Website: lowes
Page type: delivery-shipping
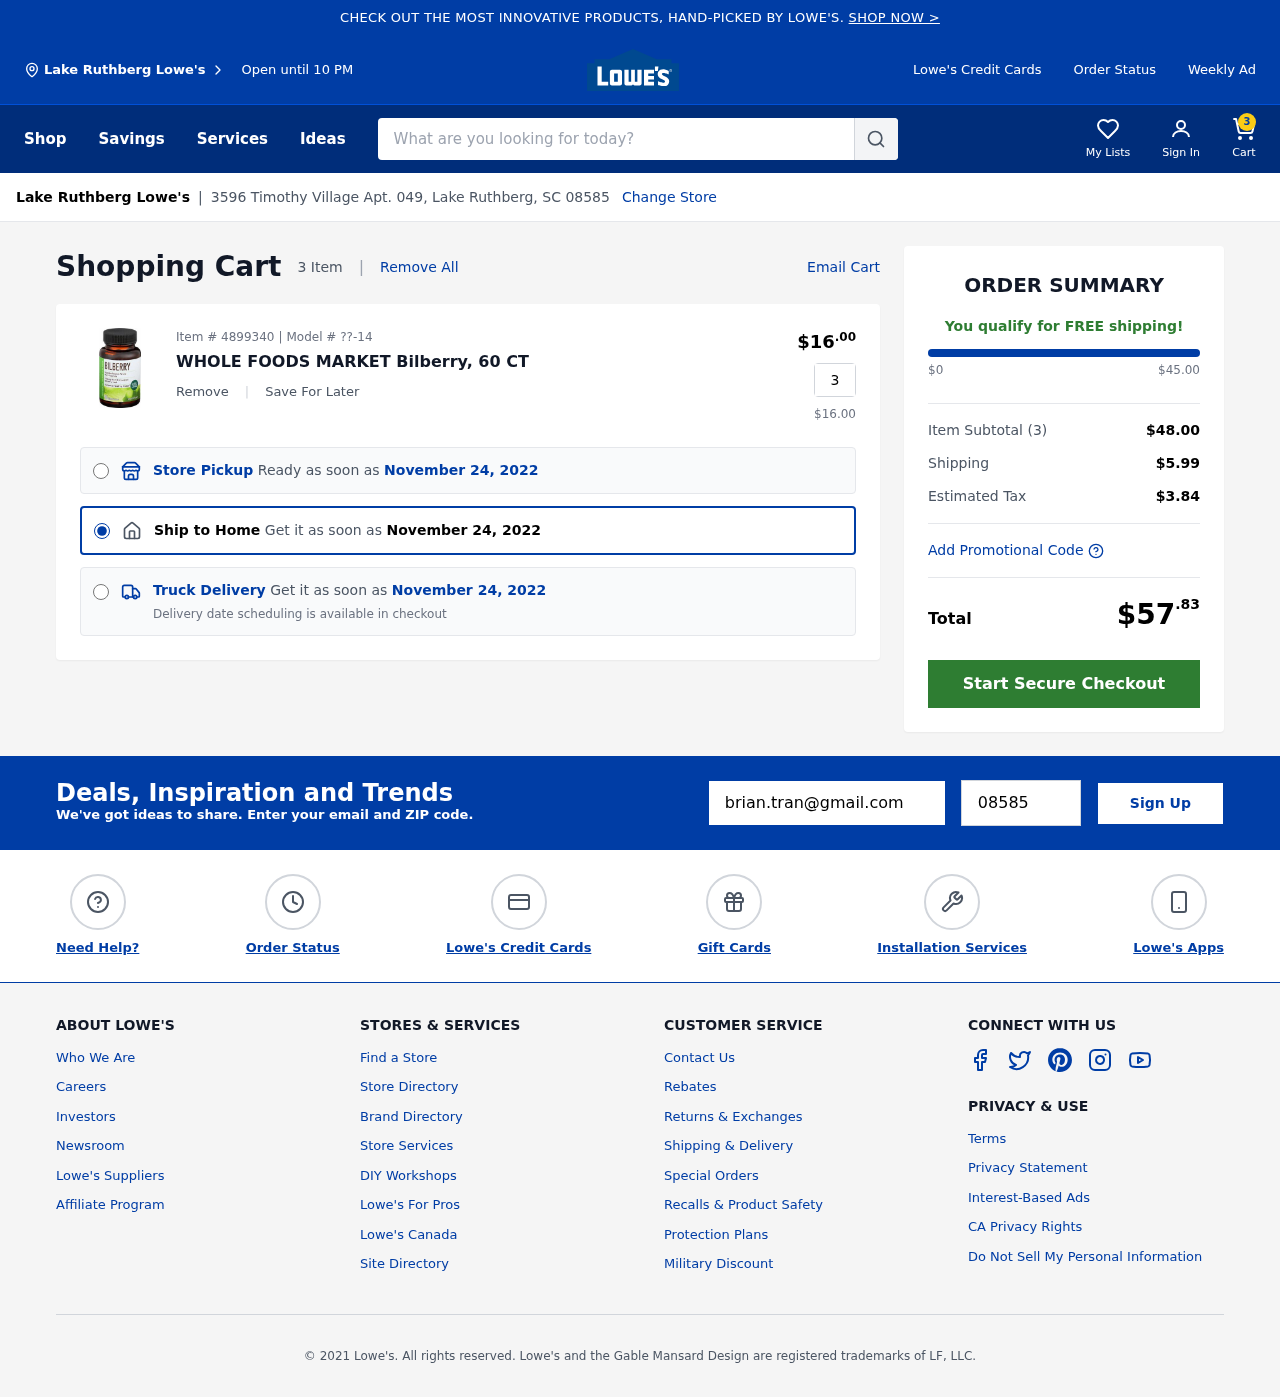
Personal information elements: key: PII_CITY
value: Lake Ruthberg
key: PII_EMAIL
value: brian.tran@gmail.com
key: PII_POSTCODE
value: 08585
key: PII_STREET
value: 3596 Timothy Village Apt. 049
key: PII_CITY2
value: Lake Ruthberg
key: PII_CITY_STATE_ZIP
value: Lake Ruthberg, SC 08585
Product elements: key: PRODUCT1_NAME
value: WHOLE FOODS MARKET Bilberry, 60 CT
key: PRODUCT1_PRICE
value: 16
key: PRODUCT1_QUANTITY
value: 3
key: PRODUCT1_MODEL
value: ??-14
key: PRODUCT1_PRICE2
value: $16.00
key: PRODUCT1_ITEM_NUMBER
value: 4899340
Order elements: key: ORDER_NUM_ITEMS
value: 3
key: ORDER_DELIVERY_DATE
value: November 24, 2022
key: ORDER_DELIVERY_DATE2
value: November 24, 2022
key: ORDER_DELIVERY_DATE3
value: November 24, 2022
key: ORDER_SUBTOTAL
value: $48.00
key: ORDER_SHIPPING_COST
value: $5.99
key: ORDER_TAX
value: $3.84
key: ORDER_TOTAL
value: $57.83
Search elements: key: HEADER_SEARCH
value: What are you looking for today?